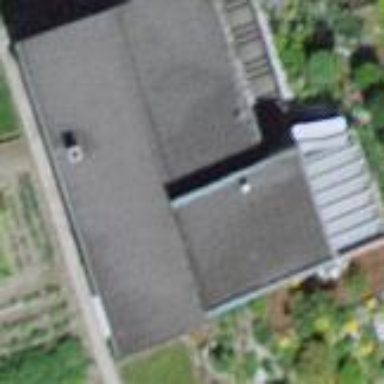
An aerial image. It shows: Detached building with gabled roof.